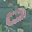
Label: 0